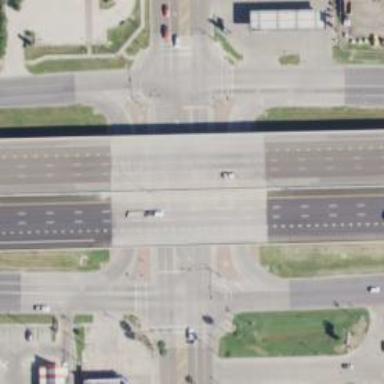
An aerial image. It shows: Secondary link road with turnaround junction.